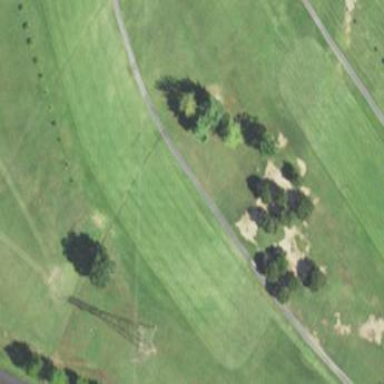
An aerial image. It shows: Area with grass used as rough in golf course.